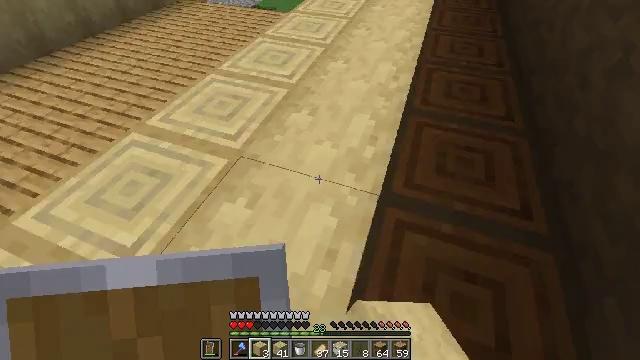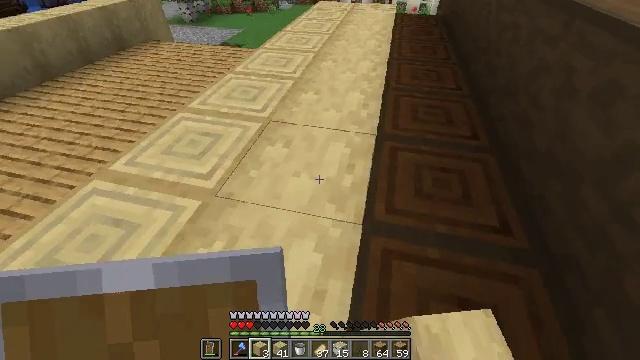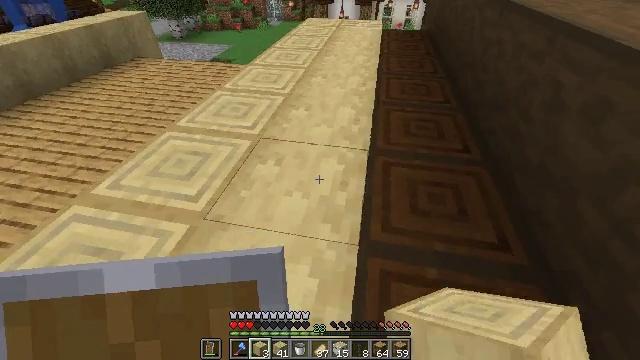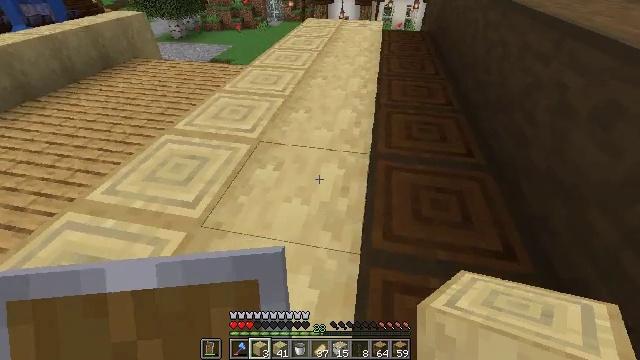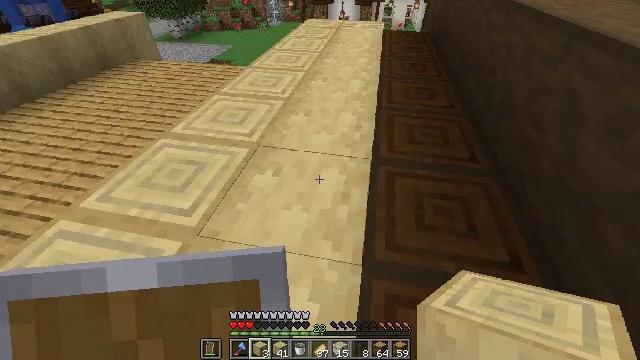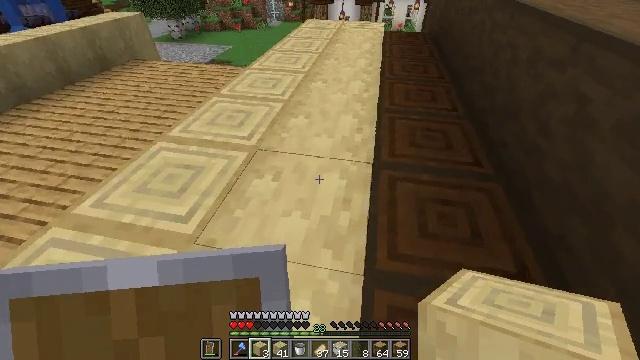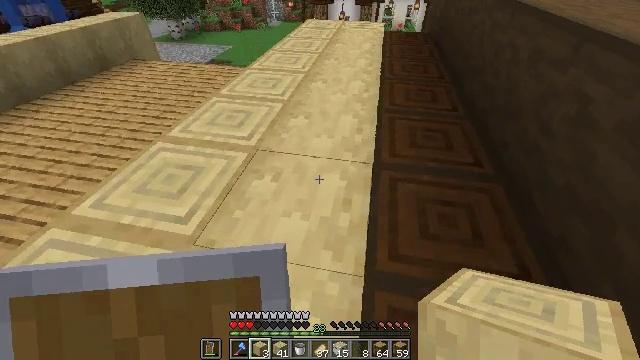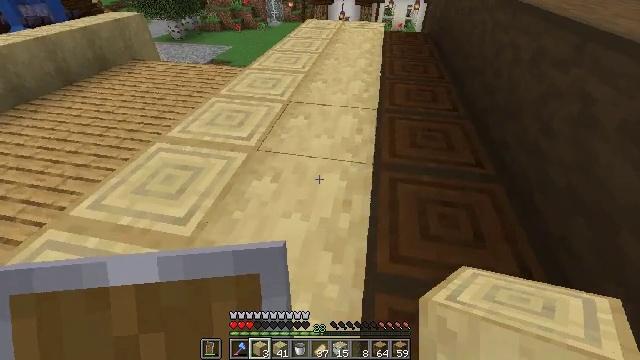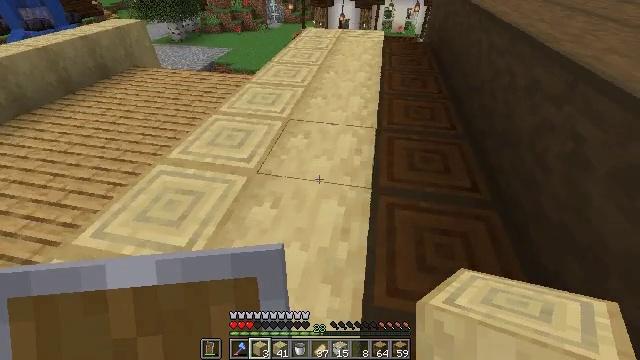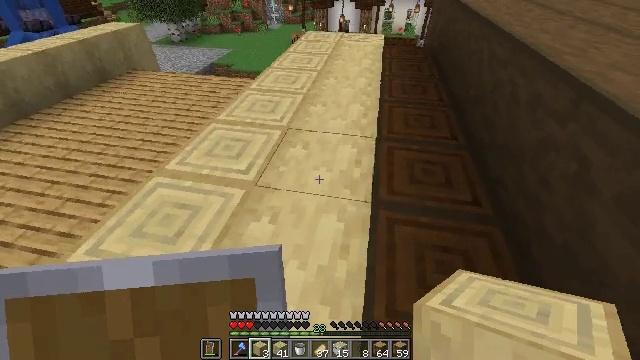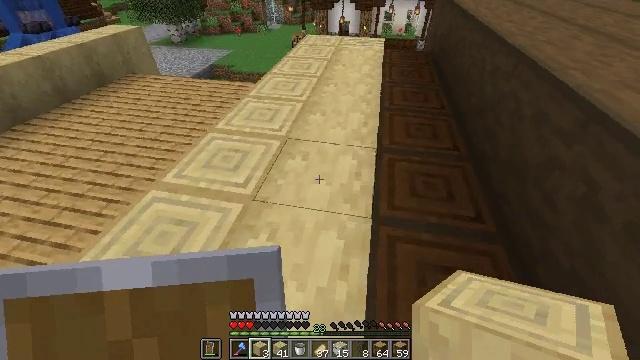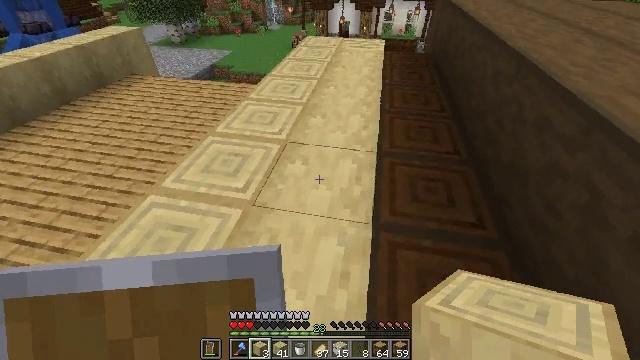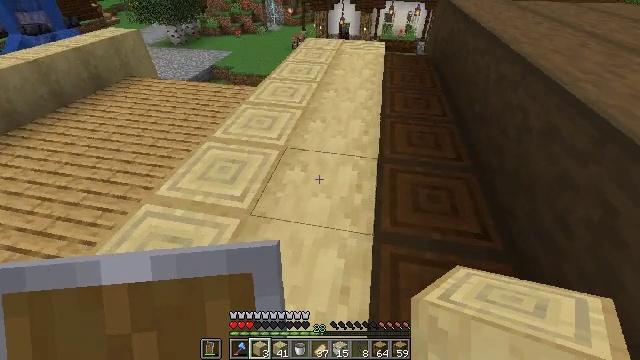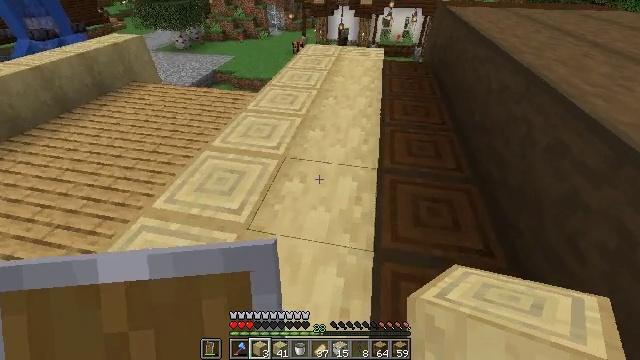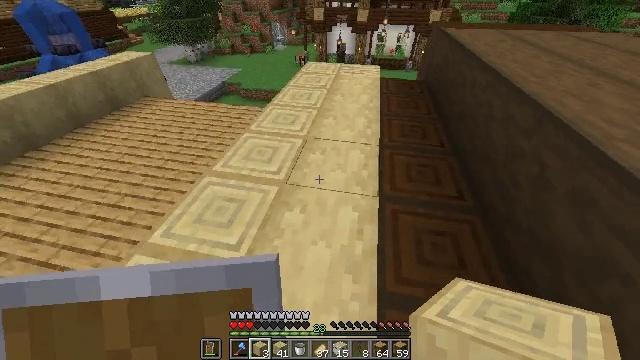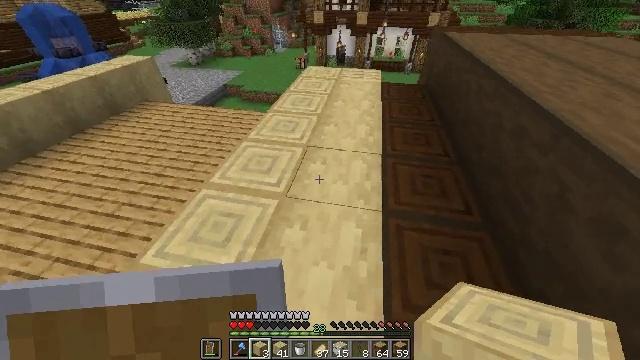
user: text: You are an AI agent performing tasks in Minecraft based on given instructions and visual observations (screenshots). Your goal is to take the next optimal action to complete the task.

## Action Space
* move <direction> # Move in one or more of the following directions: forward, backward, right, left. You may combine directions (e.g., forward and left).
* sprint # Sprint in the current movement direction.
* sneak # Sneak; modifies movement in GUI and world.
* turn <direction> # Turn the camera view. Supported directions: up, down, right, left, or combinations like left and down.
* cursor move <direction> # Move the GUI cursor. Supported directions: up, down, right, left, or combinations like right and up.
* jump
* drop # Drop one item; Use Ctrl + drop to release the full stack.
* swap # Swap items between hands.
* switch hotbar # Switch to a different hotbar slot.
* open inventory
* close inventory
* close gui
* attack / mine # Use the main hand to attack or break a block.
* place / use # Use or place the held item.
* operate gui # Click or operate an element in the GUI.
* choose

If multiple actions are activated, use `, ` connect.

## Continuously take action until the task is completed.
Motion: motion action
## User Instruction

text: Collect birch planks from structures.
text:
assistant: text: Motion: move forward, sneak, turn right and up
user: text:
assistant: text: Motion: move forward, sneak, turn right and up
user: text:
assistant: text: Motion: move forward, sneak
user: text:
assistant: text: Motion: move forward, sneak
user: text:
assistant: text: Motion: sneak
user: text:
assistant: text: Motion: sneak
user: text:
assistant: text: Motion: no_op
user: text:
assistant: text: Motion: move forward
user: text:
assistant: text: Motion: move forward
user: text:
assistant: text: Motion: no_op
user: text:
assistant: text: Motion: no_op
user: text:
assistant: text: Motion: move forward
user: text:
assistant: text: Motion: move forward
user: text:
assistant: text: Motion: move forward
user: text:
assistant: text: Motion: move forward
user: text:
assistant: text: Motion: move forward
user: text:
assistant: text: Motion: move forward
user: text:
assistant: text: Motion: move forward
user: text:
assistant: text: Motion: move forward
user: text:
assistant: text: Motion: move forward, switch to hotbar 1
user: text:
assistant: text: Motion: move forward, switch to hotbar 1
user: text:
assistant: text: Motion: move forward, turn right, switch to hotbar 1
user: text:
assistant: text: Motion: move forward, turn right and down
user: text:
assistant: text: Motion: move forward and move right
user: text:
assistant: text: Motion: move forward and move right
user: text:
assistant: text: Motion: move forward and move right
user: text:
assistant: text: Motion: move forward and move right
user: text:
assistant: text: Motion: move forward and move right, turn left
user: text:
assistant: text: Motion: move forward, turn left
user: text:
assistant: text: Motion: move forward, turn left